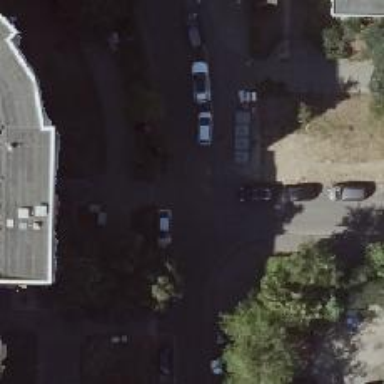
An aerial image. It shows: Asphalt footway.